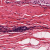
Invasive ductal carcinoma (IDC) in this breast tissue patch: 0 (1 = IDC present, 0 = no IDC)